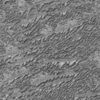
Label: not_dusty